【题型】解答题　【知识点】平面几何　【难度】medium
如图，在梯形$ABCD$中，$AD\parallel BC$，点$E$、点$F$分别在边$AB$、边$CD$上，$EF\parallel BC$，$FG$平分$\angle EFC$，交边$BC$于点$G$．已知$\dfrac{AE}{EB}=\dfrac{2}{3}$，$GC=6$。

(1)求$CD$的长；

(2)填空：连接$AG$交$EF$于点$H$，如果$AB\parallel FG$，$\overrightarrow{AB}=\vec{a}$，$\overrightarrow{AH}=\vec{b}$，那么$\overrightarrow{HF}=$\underline{\quad\quad}（用含$\vec{a},\vec{b}$的式子表示结果）
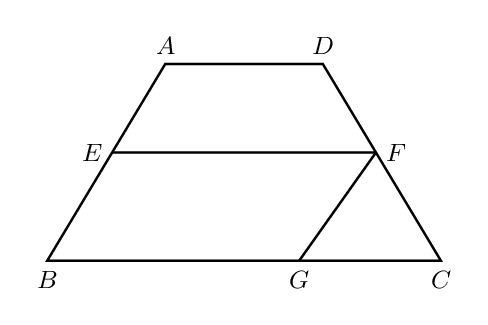
【解答】
\vspace{8pt}

\textbf{【答案】}(1)$10$

(2)$\dfrac{3}{2}\vec{b}-\dfrac{3}{5}\vec{a}$

\vspace{5pt}

\textbf{【分析】}本题考查相似三角形的判定和性质，平行线分线段成比例定理及推论，向量的线性运算，等腰三角形的判定。

(1) 平行线和角平分线可构造出等腰三角形，据此求出$CF = CG = 6$，再根据平行线分线段成比例，得出$\dfrac{AE}{EB}=\dfrac{DF}{FC}$，代入数值计算即可；

(2) 根据平行线分线段成比例的推论可得$\dfrac{AE}{EB}=\dfrac{AH}{HG}=\dfrac{2}{3}$，再证$\triangle EAH \backsim \triangle FGH$，可得$\dfrac{EH}{HF}=\dfrac{AH}{GH}=\dfrac{2}{3}$，推出$HF=\dfrac{3}{2}EH$，再用含$\vec{a},\vec{b}$的式子表示$\overrightarrow{EH}$，即可求出$\overrightarrow{HF}$。

\vspace{5pt}

\textbf{【详解】}(1) 解：$\because EF\parallel BC$，

$\therefore \angle EFG = \angle FGC$，

$\because FG$平分$\angle EFC$，

$\therefore \angle EFG = \angle CFG$，

$\therefore \angle FGC = \angle CFG$，

$\therefore CF = CG = 6$，

$\because EF\parallel BC$，$AD\parallel BC$，

$\therefore AD\parallel EF\parallel BC$，

$\therefore \dfrac{AE}{EB}=\dfrac{DF}{FC}$，

$\therefore \dfrac{2}{3}=\dfrac{DF}{6}$，

$\therefore DF = 4$；

$\therefore CD = DF + CF = 4 + 6 = 10$；

(2) 解：如图，

$\because EF\parallel BC$，

$\therefore \dfrac{AE}{EB}=\dfrac{AH}{HG}=\dfrac{2}{3}$；

$\because AB\parallel FG$，

$\therefore \angle EAH = \angle FGH$，$\angle AEH = \angle GFH$，

$\therefore \triangle EAH \backsim \triangle FGH$，

$\therefore \dfrac{EH}{HF}=\dfrac{AH}{GH}=\dfrac{2}{3}$，

$\therefore HF = \dfrac{3}{2}EH$，

$\because \overrightarrow{AB}=\vec{a}$，$\dfrac{AE}{EB}=\dfrac{2}{3}$，

$\therefore \overrightarrow{AE}=\dfrac{2}{3+2}\overrightarrow{AB}=\dfrac{2}{5}\vec{a}$，

$\therefore \overrightarrow{EH}=\overrightarrow{AH}-\overrightarrow{AE}=\vec{b}-\dfrac{2}{5}\vec{a}$，

$\because HF = \dfrac{3}{2}EH$，

$\therefore \overrightarrow{HF}=\dfrac{3}{2}\overrightarrow{EH}=\dfrac{3}{2}\left(\vec{b}-\dfrac{2}{5}\vec{a}\right)=\dfrac{3}{2}\vec{b}-\dfrac{3}{5}\vec{a}$。

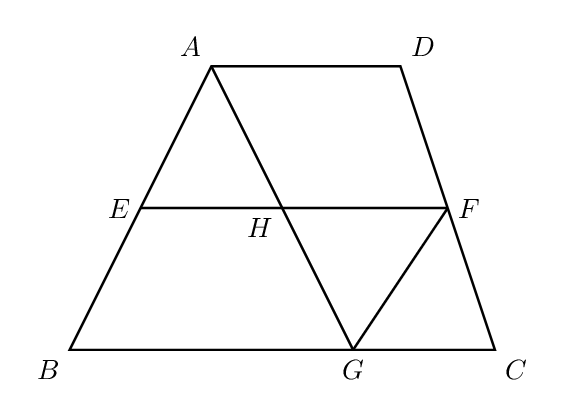